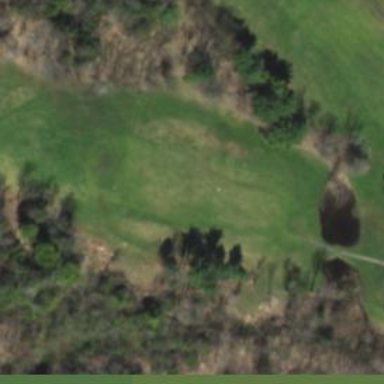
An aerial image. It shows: Grassy area designated as golf fairway.